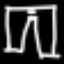
Label: pants